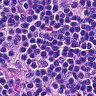
Metastatic tissue present: no